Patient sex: M
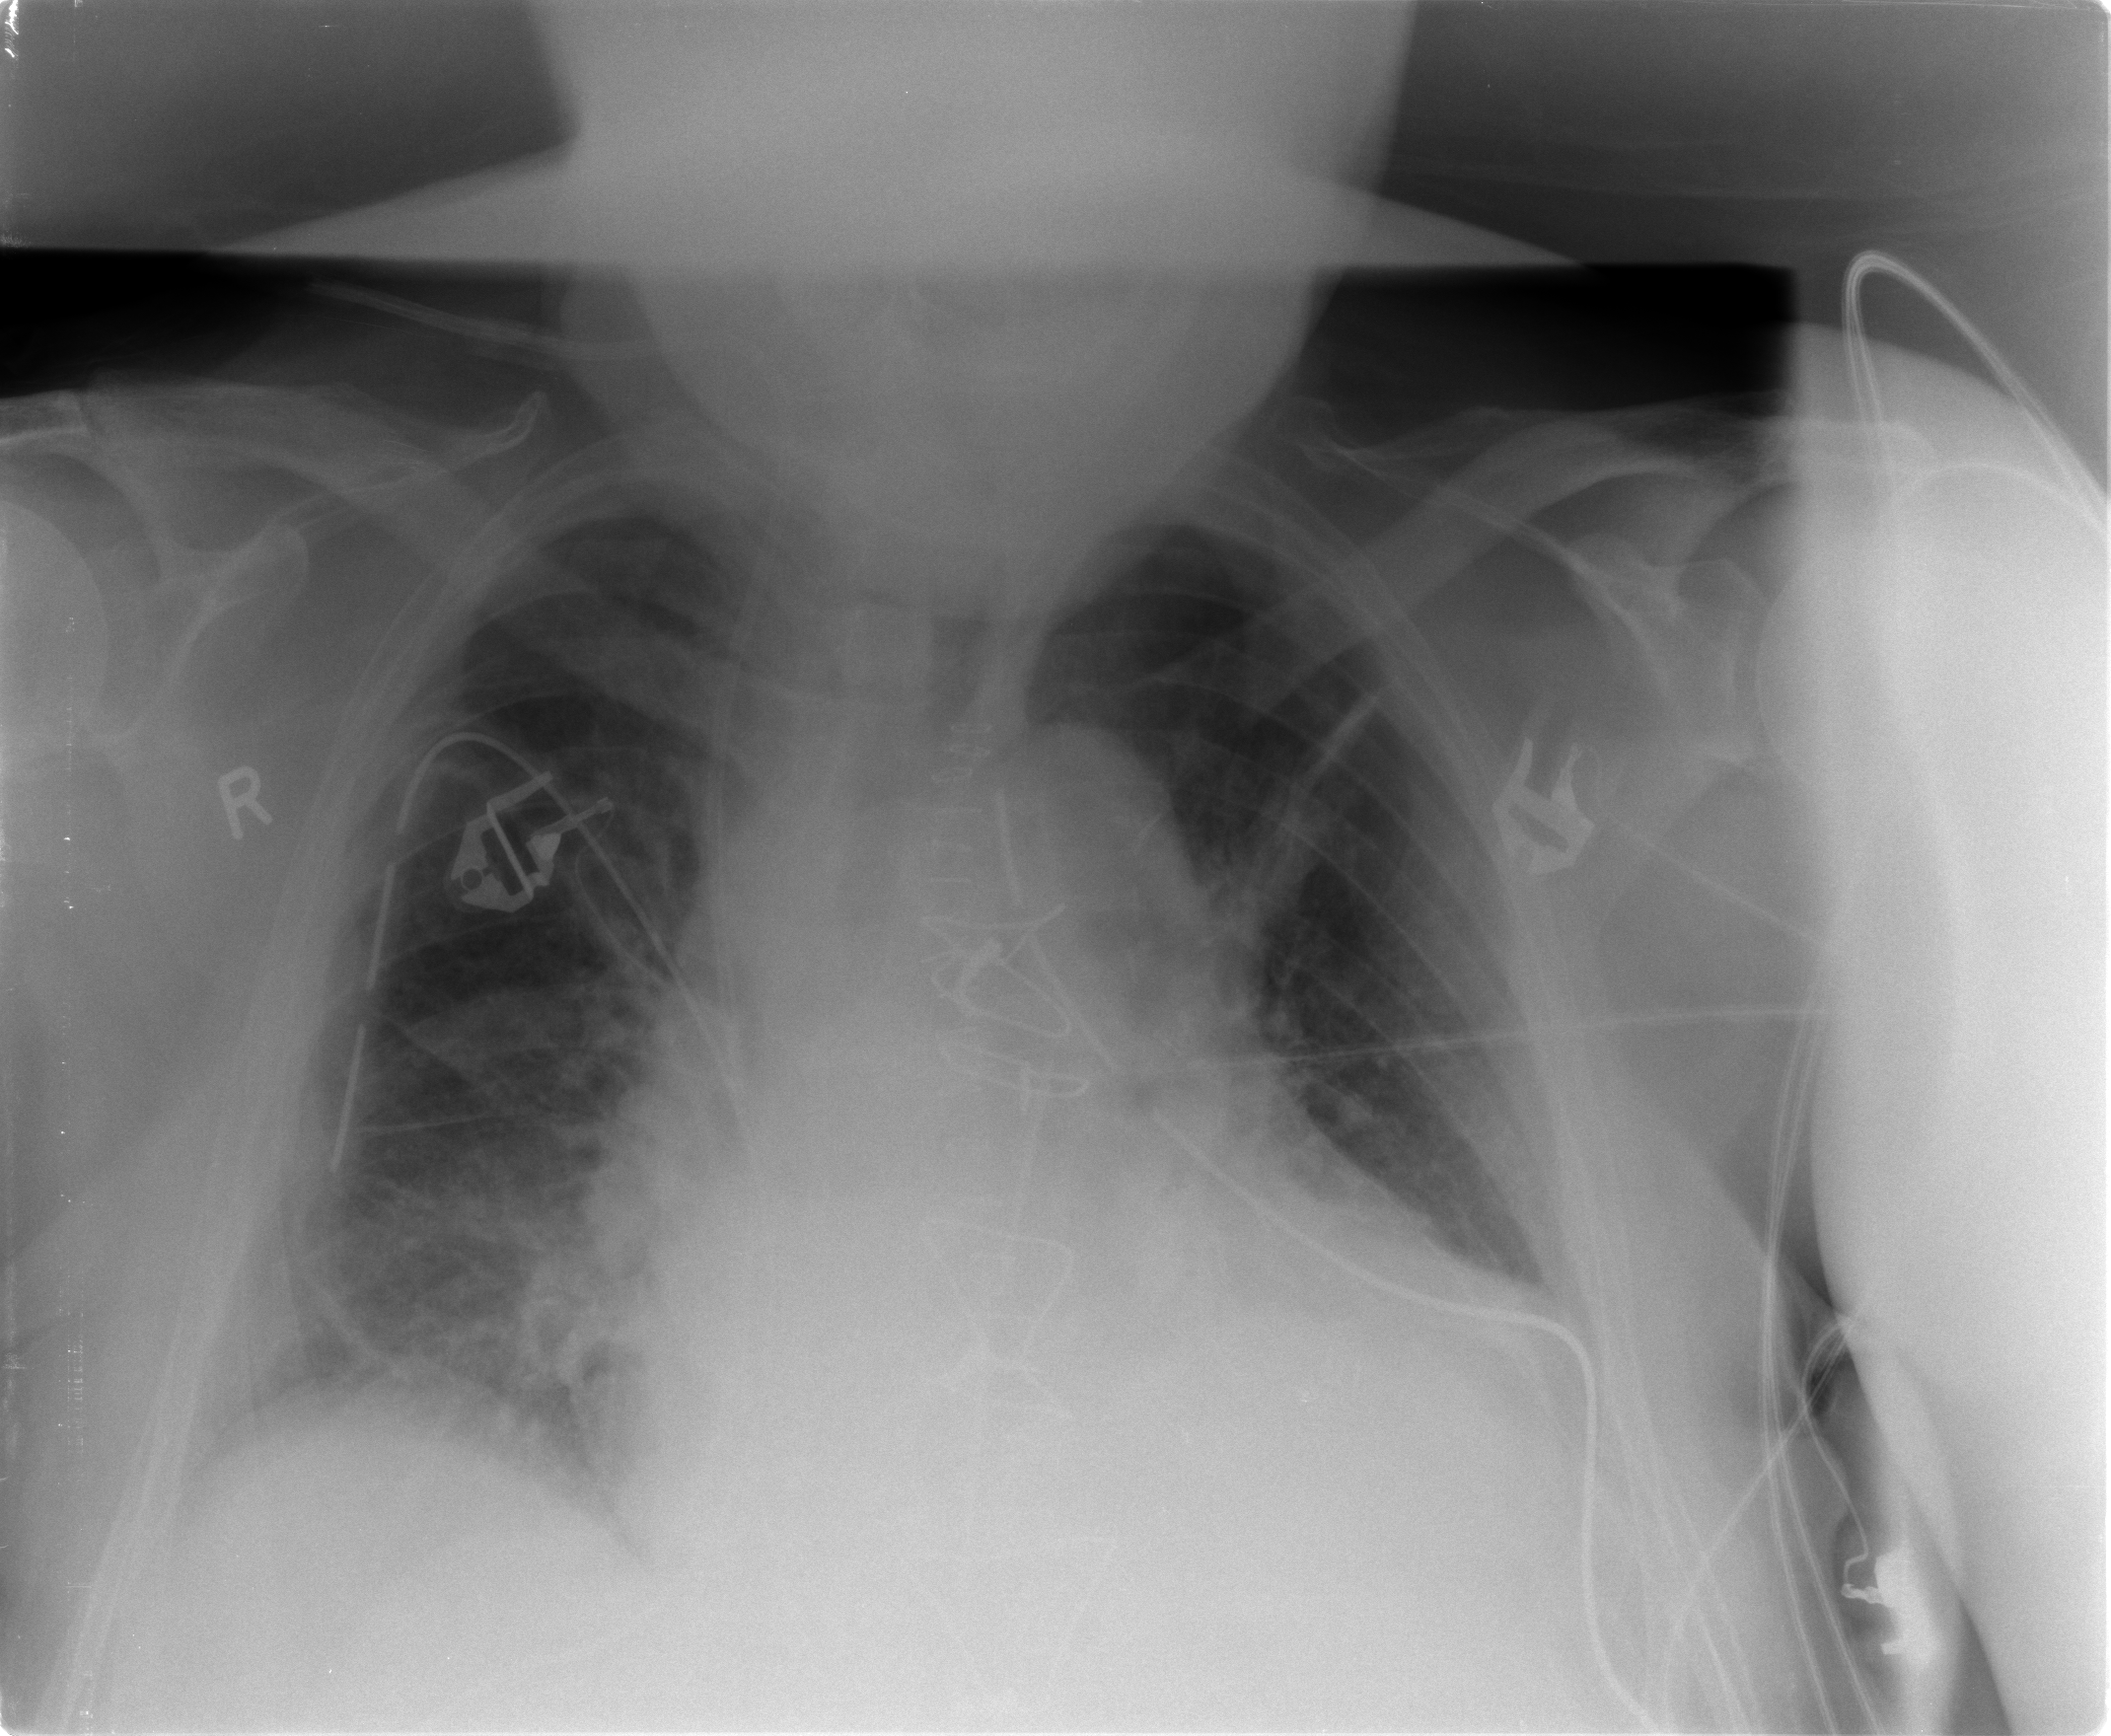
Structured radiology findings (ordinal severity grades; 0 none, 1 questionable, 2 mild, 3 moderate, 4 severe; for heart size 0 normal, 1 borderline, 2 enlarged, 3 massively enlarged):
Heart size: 1
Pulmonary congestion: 0
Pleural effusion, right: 1
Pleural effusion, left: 1
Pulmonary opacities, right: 0
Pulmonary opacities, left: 0
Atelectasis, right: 2
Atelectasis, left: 2